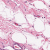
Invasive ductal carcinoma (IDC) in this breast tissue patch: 0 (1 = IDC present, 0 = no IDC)